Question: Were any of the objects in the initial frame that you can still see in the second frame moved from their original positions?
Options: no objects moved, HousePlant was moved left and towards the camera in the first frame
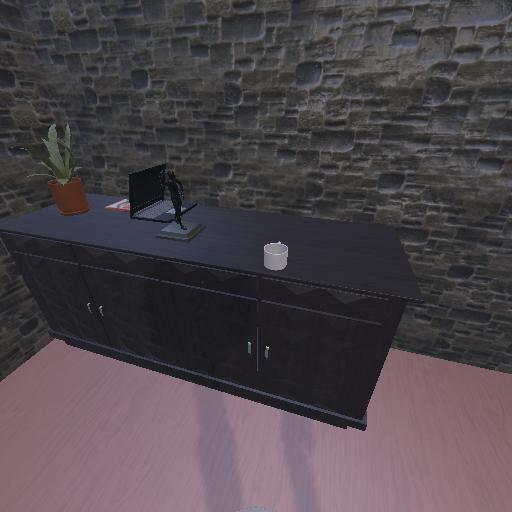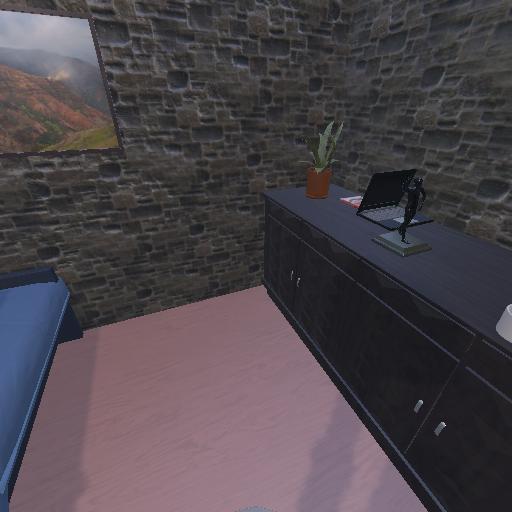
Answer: no objects moved